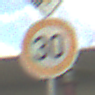
Verkehrszeichen: Geschwindigkeit30
Zusatzzeichen oben: EndeVorfahrtsstrasse
Umgebung: Outdoor, Suburban
Tageszeit: MorningAfternoon
Wetter: PartlyCloudy
Licht: Natural
Jahreszeit: NotSpecified
Kontrast: MediumContrast